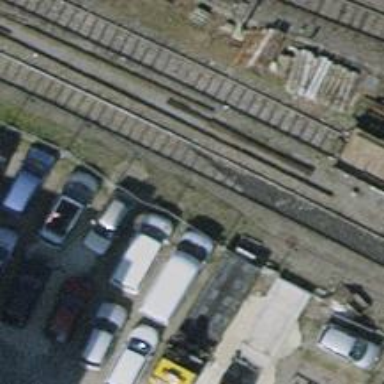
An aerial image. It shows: Railway yard with one track.